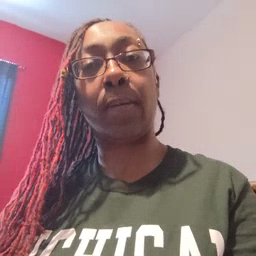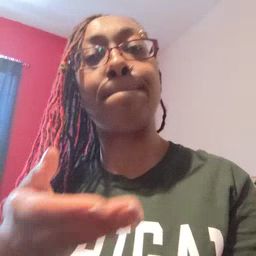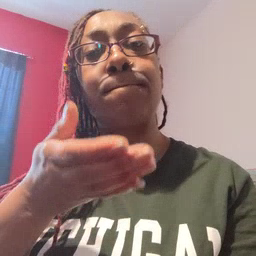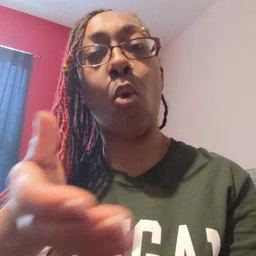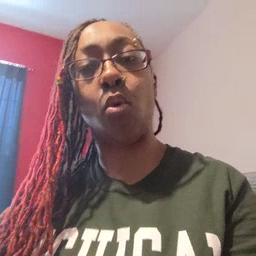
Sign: boat